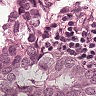
Metastatic tissue present: yes